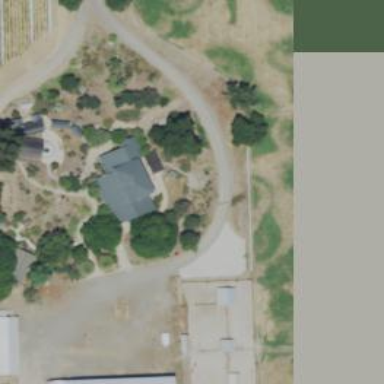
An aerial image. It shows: Driveway leading to service road.